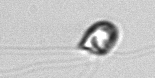
Label: flagellate_morphotype1